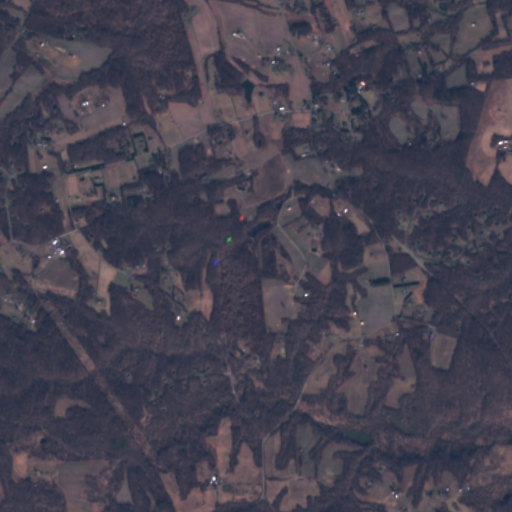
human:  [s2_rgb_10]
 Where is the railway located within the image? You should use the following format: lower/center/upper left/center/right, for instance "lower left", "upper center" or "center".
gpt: The railway is located in the left of the image.
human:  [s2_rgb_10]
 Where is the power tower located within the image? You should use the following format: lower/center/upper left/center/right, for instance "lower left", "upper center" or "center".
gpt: There is no power tower in the image.